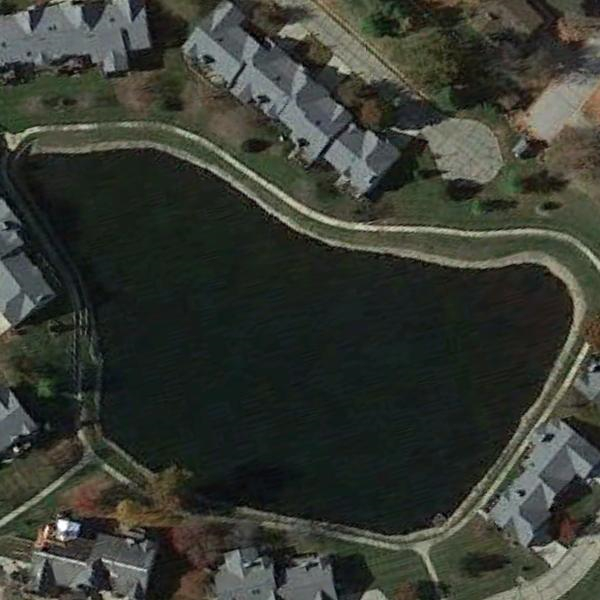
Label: Pond